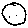
Label: moon